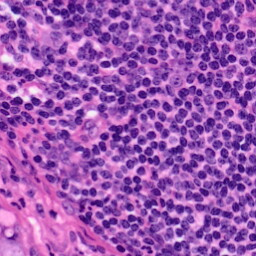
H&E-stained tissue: Pancreatic